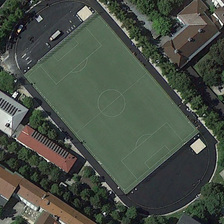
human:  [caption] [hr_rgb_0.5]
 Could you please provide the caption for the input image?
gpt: the playground is surrounded by lush trees and houses .

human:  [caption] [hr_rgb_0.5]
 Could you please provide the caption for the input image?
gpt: the playground consists of a red track and a green football field .

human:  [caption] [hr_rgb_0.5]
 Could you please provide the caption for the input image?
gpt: a playground is surrounded by many green trees and some buildings .

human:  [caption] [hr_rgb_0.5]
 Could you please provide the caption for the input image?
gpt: a playground is surrounded by many green trees and some buildings .

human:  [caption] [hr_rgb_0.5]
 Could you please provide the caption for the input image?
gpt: the playground consists of a red track and a green football field .